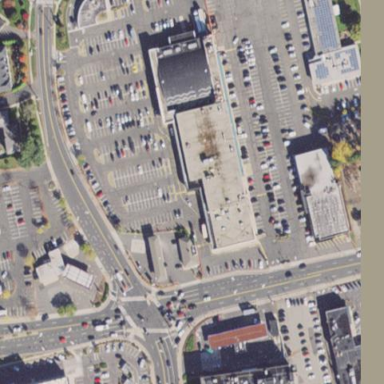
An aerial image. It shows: Retail building.